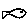
Label: fish